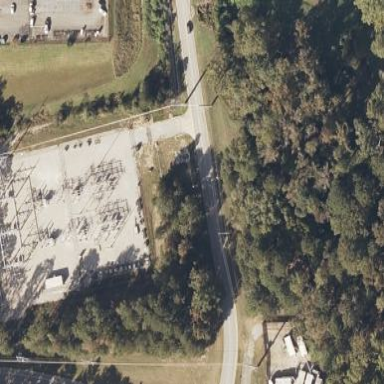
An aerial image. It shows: Distribution substation surrounded by fence.